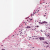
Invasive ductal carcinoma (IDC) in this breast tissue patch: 1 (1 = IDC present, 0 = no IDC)